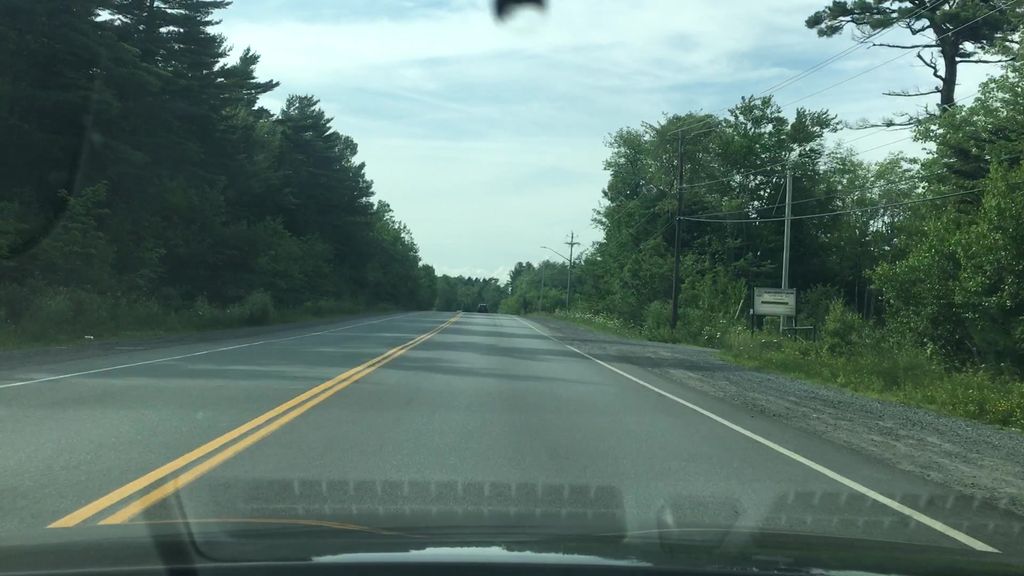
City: halifax